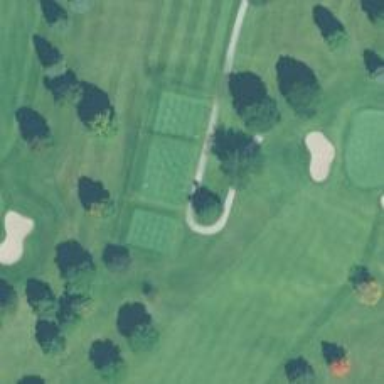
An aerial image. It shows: Service road used as golf cart path.